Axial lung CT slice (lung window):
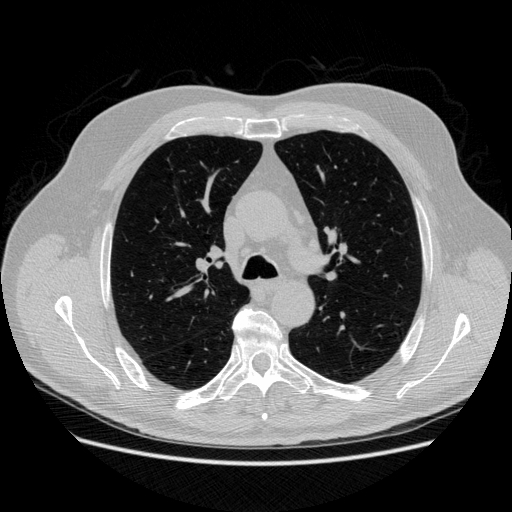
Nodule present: no